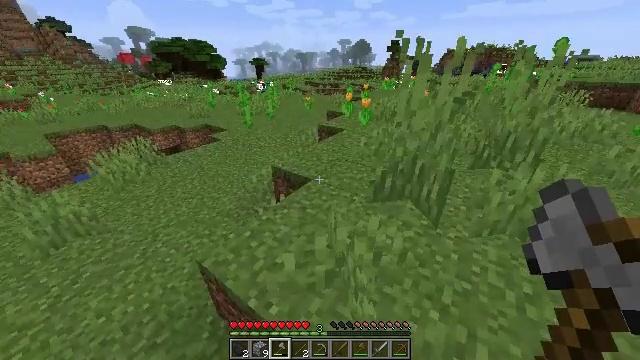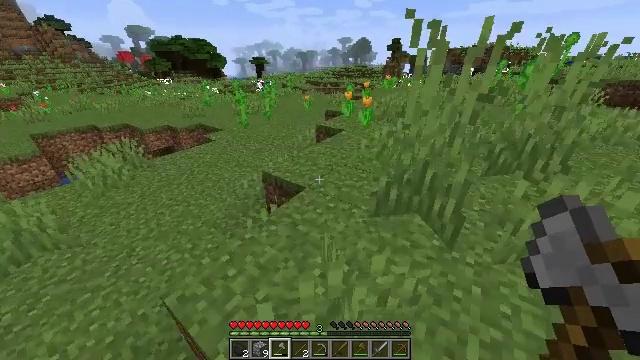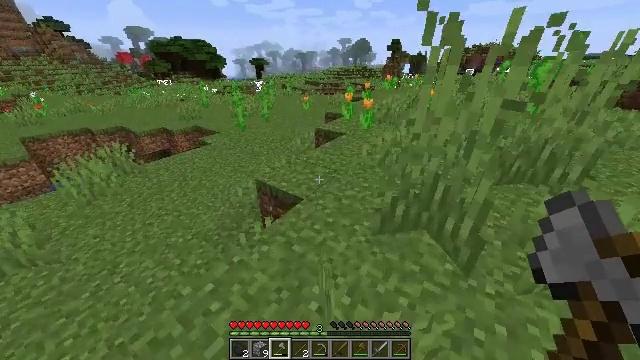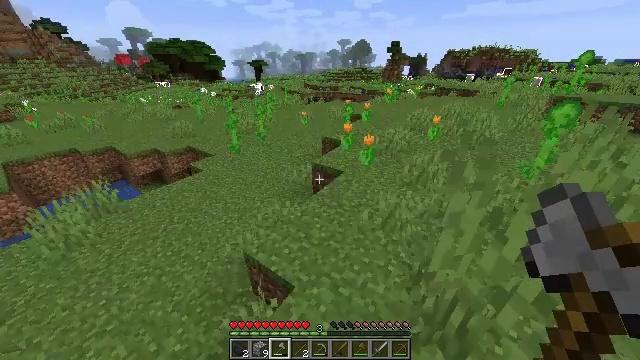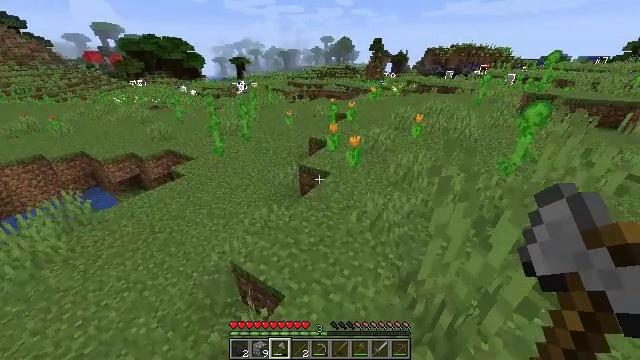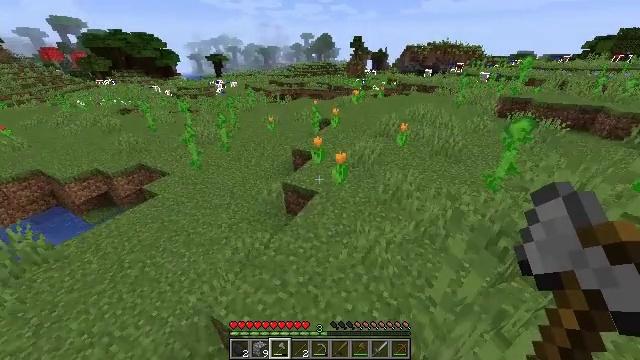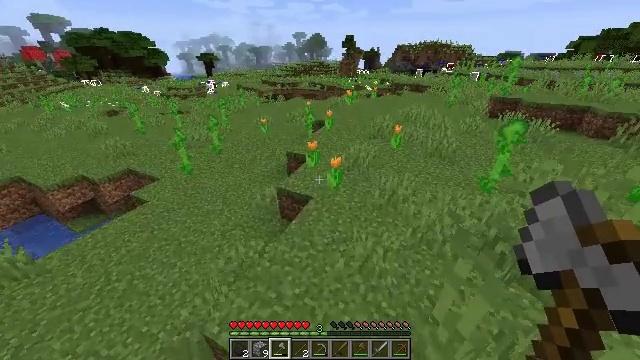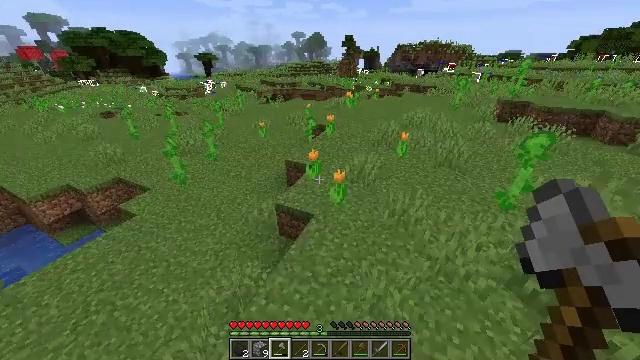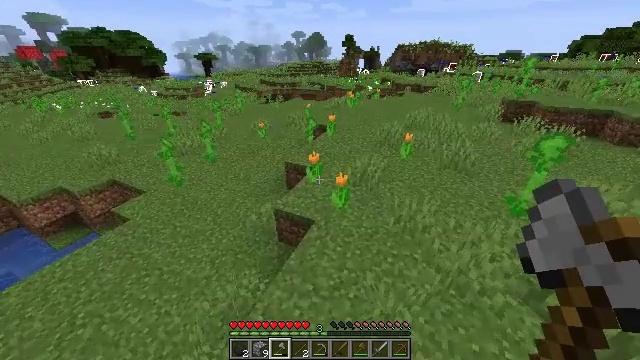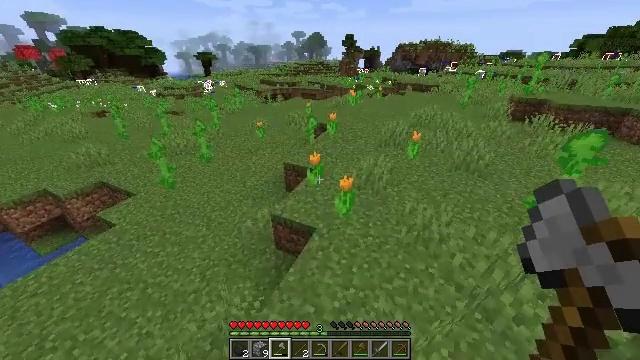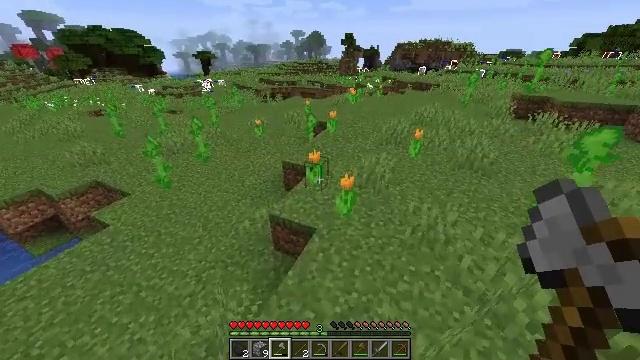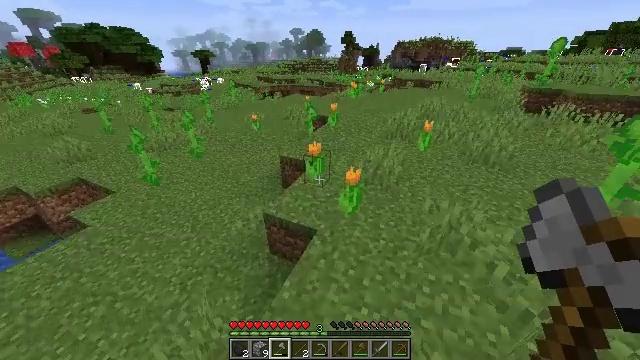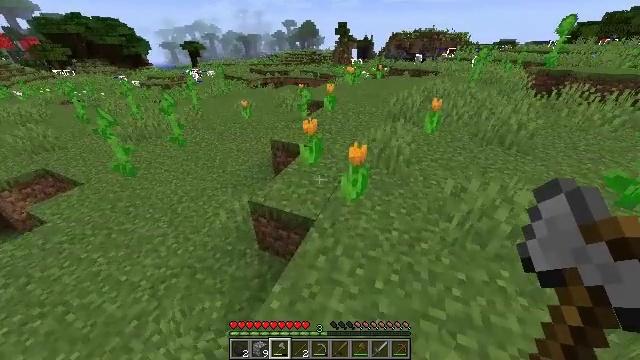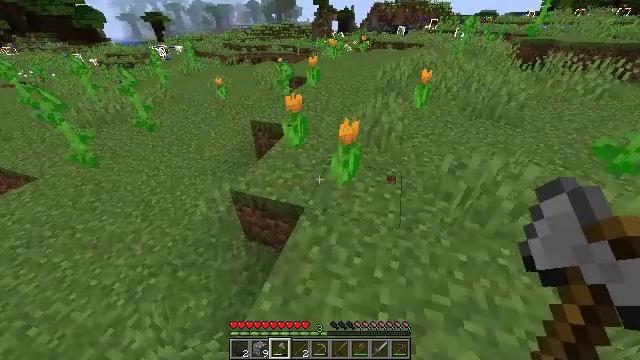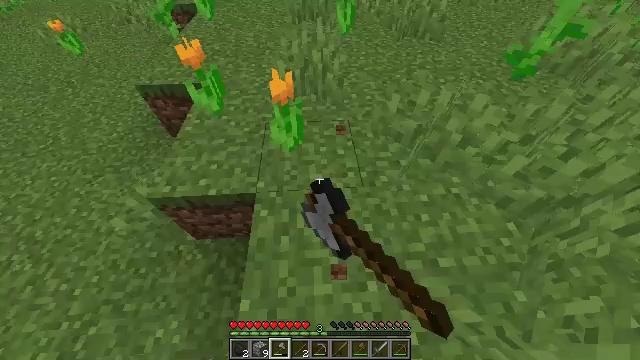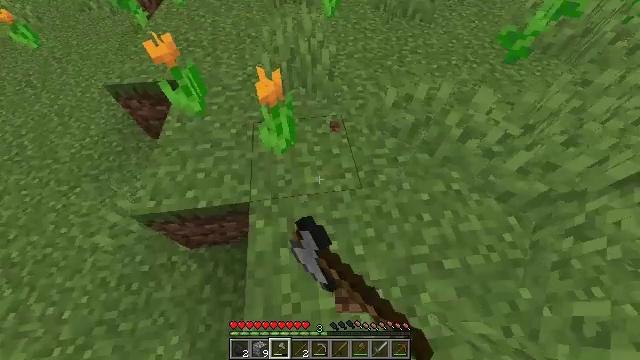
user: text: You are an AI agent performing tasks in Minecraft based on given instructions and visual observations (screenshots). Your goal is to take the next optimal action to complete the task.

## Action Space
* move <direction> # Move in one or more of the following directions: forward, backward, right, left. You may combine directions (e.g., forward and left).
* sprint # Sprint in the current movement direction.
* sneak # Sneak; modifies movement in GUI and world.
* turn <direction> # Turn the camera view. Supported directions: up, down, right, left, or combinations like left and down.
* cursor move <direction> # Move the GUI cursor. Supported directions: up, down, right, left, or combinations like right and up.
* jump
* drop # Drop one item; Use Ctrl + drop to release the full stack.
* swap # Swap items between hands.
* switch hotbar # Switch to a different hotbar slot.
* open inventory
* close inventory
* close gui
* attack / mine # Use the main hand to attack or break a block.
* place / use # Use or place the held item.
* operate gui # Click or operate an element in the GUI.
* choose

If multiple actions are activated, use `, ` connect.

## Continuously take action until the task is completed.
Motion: motion action
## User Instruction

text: Collect an orange tulip from the ground.
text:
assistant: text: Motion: move forward, sprint
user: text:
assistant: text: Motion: move forward, sprint, jump
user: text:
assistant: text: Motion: move forward, sprint, jump
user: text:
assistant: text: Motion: move forward, sprint, turn right, jump
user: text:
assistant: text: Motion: move forward, sprint, turn right, jump
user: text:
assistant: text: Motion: move forward, sprint, turn right
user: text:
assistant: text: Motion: move forward, sprint
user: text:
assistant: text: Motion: move forward, sprint
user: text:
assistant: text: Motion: move forward, sprint
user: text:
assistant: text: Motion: move forward, sprint
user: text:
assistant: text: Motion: move forward
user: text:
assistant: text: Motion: move forward, turn right and down
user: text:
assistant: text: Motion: move forward, turn right and down, attack / mine
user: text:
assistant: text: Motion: move forward, turn right and down, attack / mine
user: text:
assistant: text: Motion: move forward, turn right and down, attack / mine
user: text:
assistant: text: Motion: attack / mine
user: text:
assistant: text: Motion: attack / mine
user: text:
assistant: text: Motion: no_op
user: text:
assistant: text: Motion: turn left
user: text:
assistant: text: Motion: turn left and up
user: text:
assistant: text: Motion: turn left
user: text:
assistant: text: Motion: no_op
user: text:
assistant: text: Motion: attack / mine
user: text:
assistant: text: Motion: attack / mine
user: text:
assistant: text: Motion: attack / mine
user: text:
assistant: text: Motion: attack / mine
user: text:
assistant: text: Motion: no_op
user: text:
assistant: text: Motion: no_op